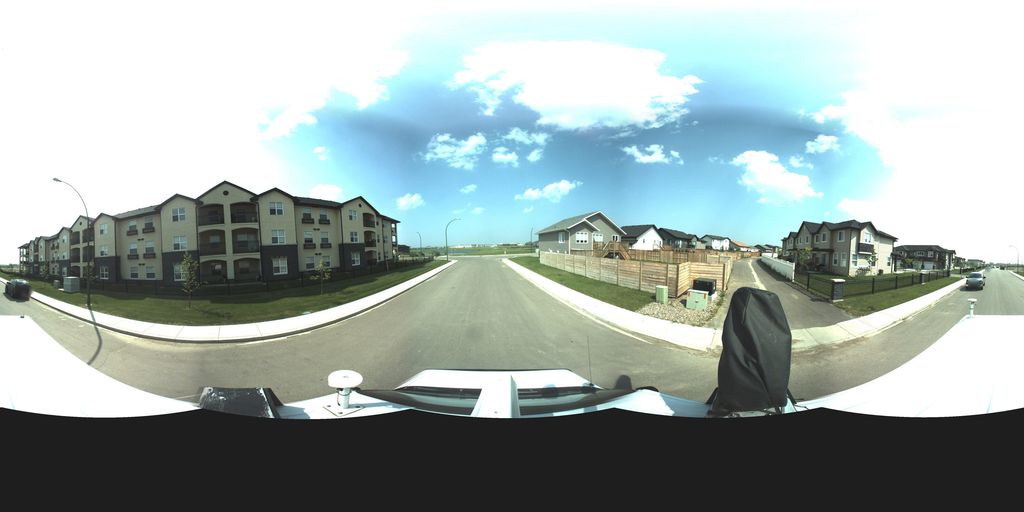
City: saskatoon